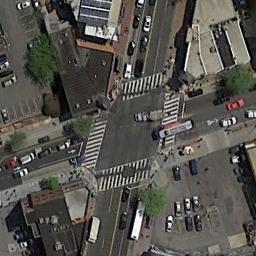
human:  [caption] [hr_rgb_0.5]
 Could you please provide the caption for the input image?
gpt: There are lots of cars in the open space near the intersection .

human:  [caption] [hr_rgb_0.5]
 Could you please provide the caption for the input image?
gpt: There are many moving and waiting vehicles on the slanted intersection of the intersection, There are many buildings and some trees around the intersection, And many cars are parked in the open space beside the intersection .

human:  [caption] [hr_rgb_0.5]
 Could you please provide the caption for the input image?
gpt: A tilted intersection with normal traffic is between some buildings and parking lots .

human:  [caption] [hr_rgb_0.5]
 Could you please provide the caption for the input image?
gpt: There are different Numbers of cars in different directions at the intersection .

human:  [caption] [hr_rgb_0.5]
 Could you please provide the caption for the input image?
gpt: There are two black buildings and a parking lot beside the intersection .